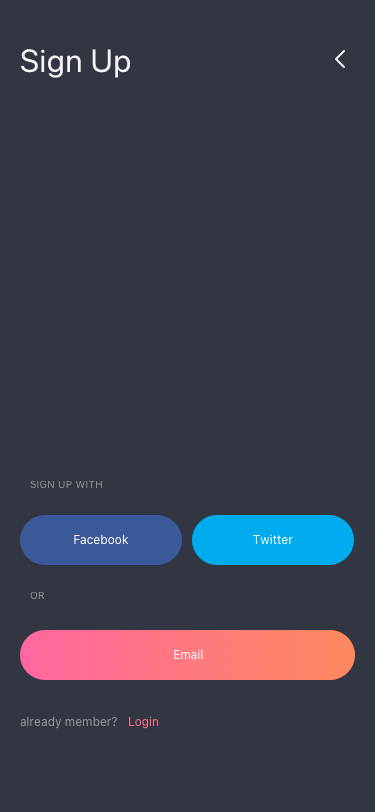
Text in this UI design:
already member?
Login
OR
SIGN UP WITH
Sign Up